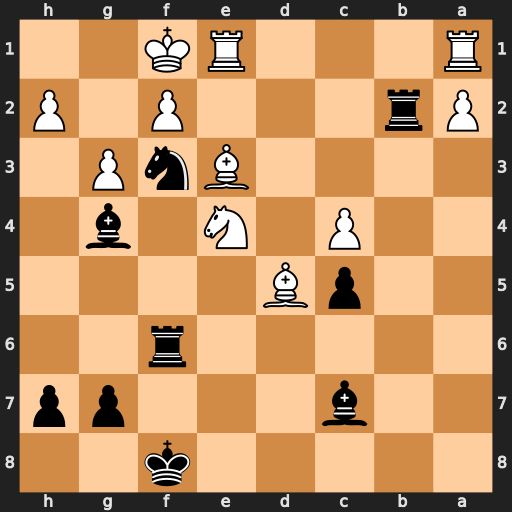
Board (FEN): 5k2/2b3pp/5r2/2pB4/2P1N1b1/4BnP1/Pr3P1P/R3RK2
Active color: b
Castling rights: -
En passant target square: -
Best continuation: Bh3#